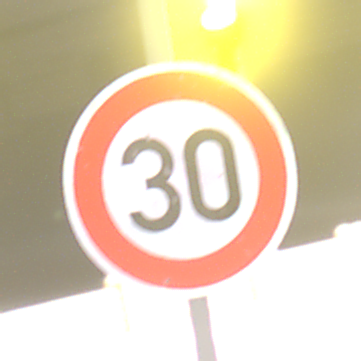
Verkehrszeichen: Geschwindigkeit30
Umgebung: Outdoor, Urban
Tageszeit: Night
Wetter: PartlyCloudy
Licht: Artificial
Jahreszeit: NotSpecified
Kontrast: HighContrast